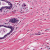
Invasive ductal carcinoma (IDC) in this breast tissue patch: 0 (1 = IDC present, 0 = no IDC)